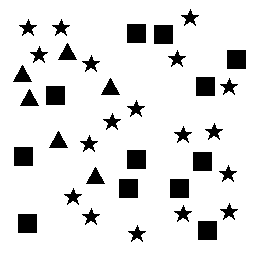
Squares: 12
Triangles: 6
Stars: 18
Total shapes: 36